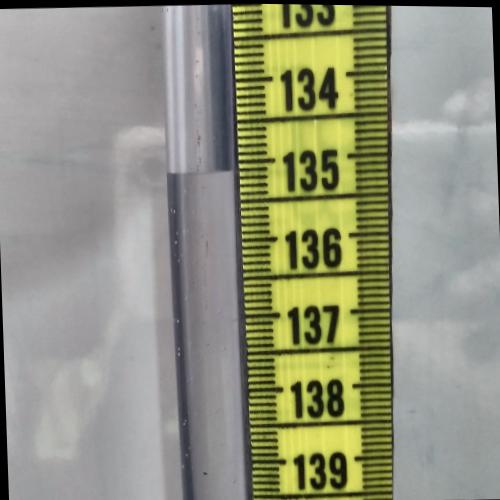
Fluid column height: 135.1 cm